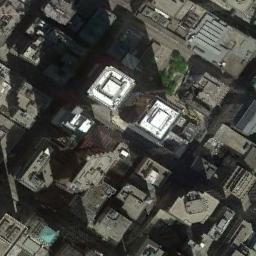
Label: commercial_area